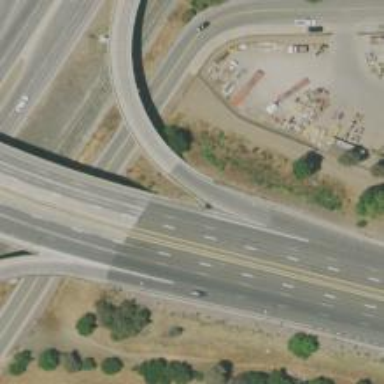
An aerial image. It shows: Trunk link highway with asphalt surface.